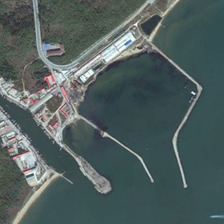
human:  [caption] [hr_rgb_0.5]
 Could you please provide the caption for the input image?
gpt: an empty port is near some buildings and many green trees .

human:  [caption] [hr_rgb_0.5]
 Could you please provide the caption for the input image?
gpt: an empty port is near some buildings and many green trees .

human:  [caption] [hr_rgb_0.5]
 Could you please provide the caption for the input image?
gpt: an empty port is near some buildings and many green trees .

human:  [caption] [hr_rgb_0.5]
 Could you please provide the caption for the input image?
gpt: an empty port is near some buildings and many green trees .

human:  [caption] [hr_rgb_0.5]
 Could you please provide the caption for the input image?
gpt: an empty port is near some buildings and many green trees .